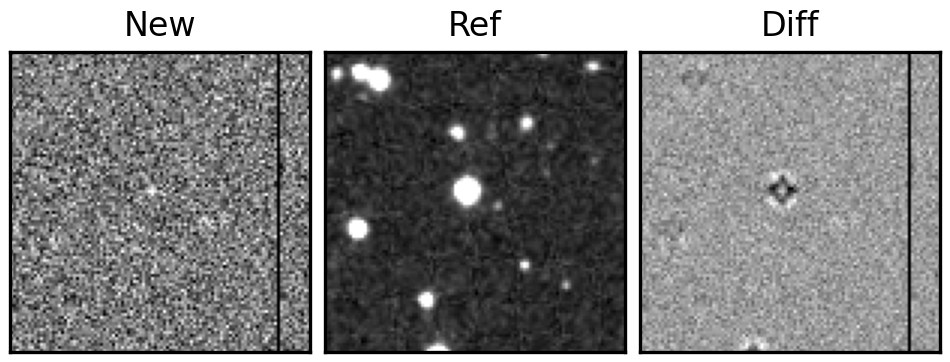
Label: bogus